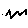
Label: zigzag